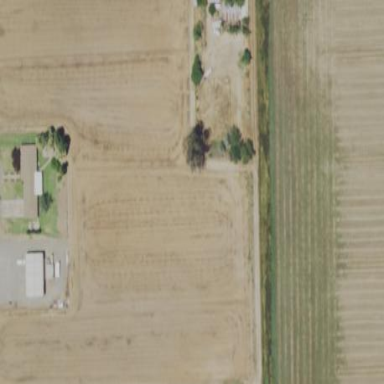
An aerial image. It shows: Farmyard with vacant or disturbed land.